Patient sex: F
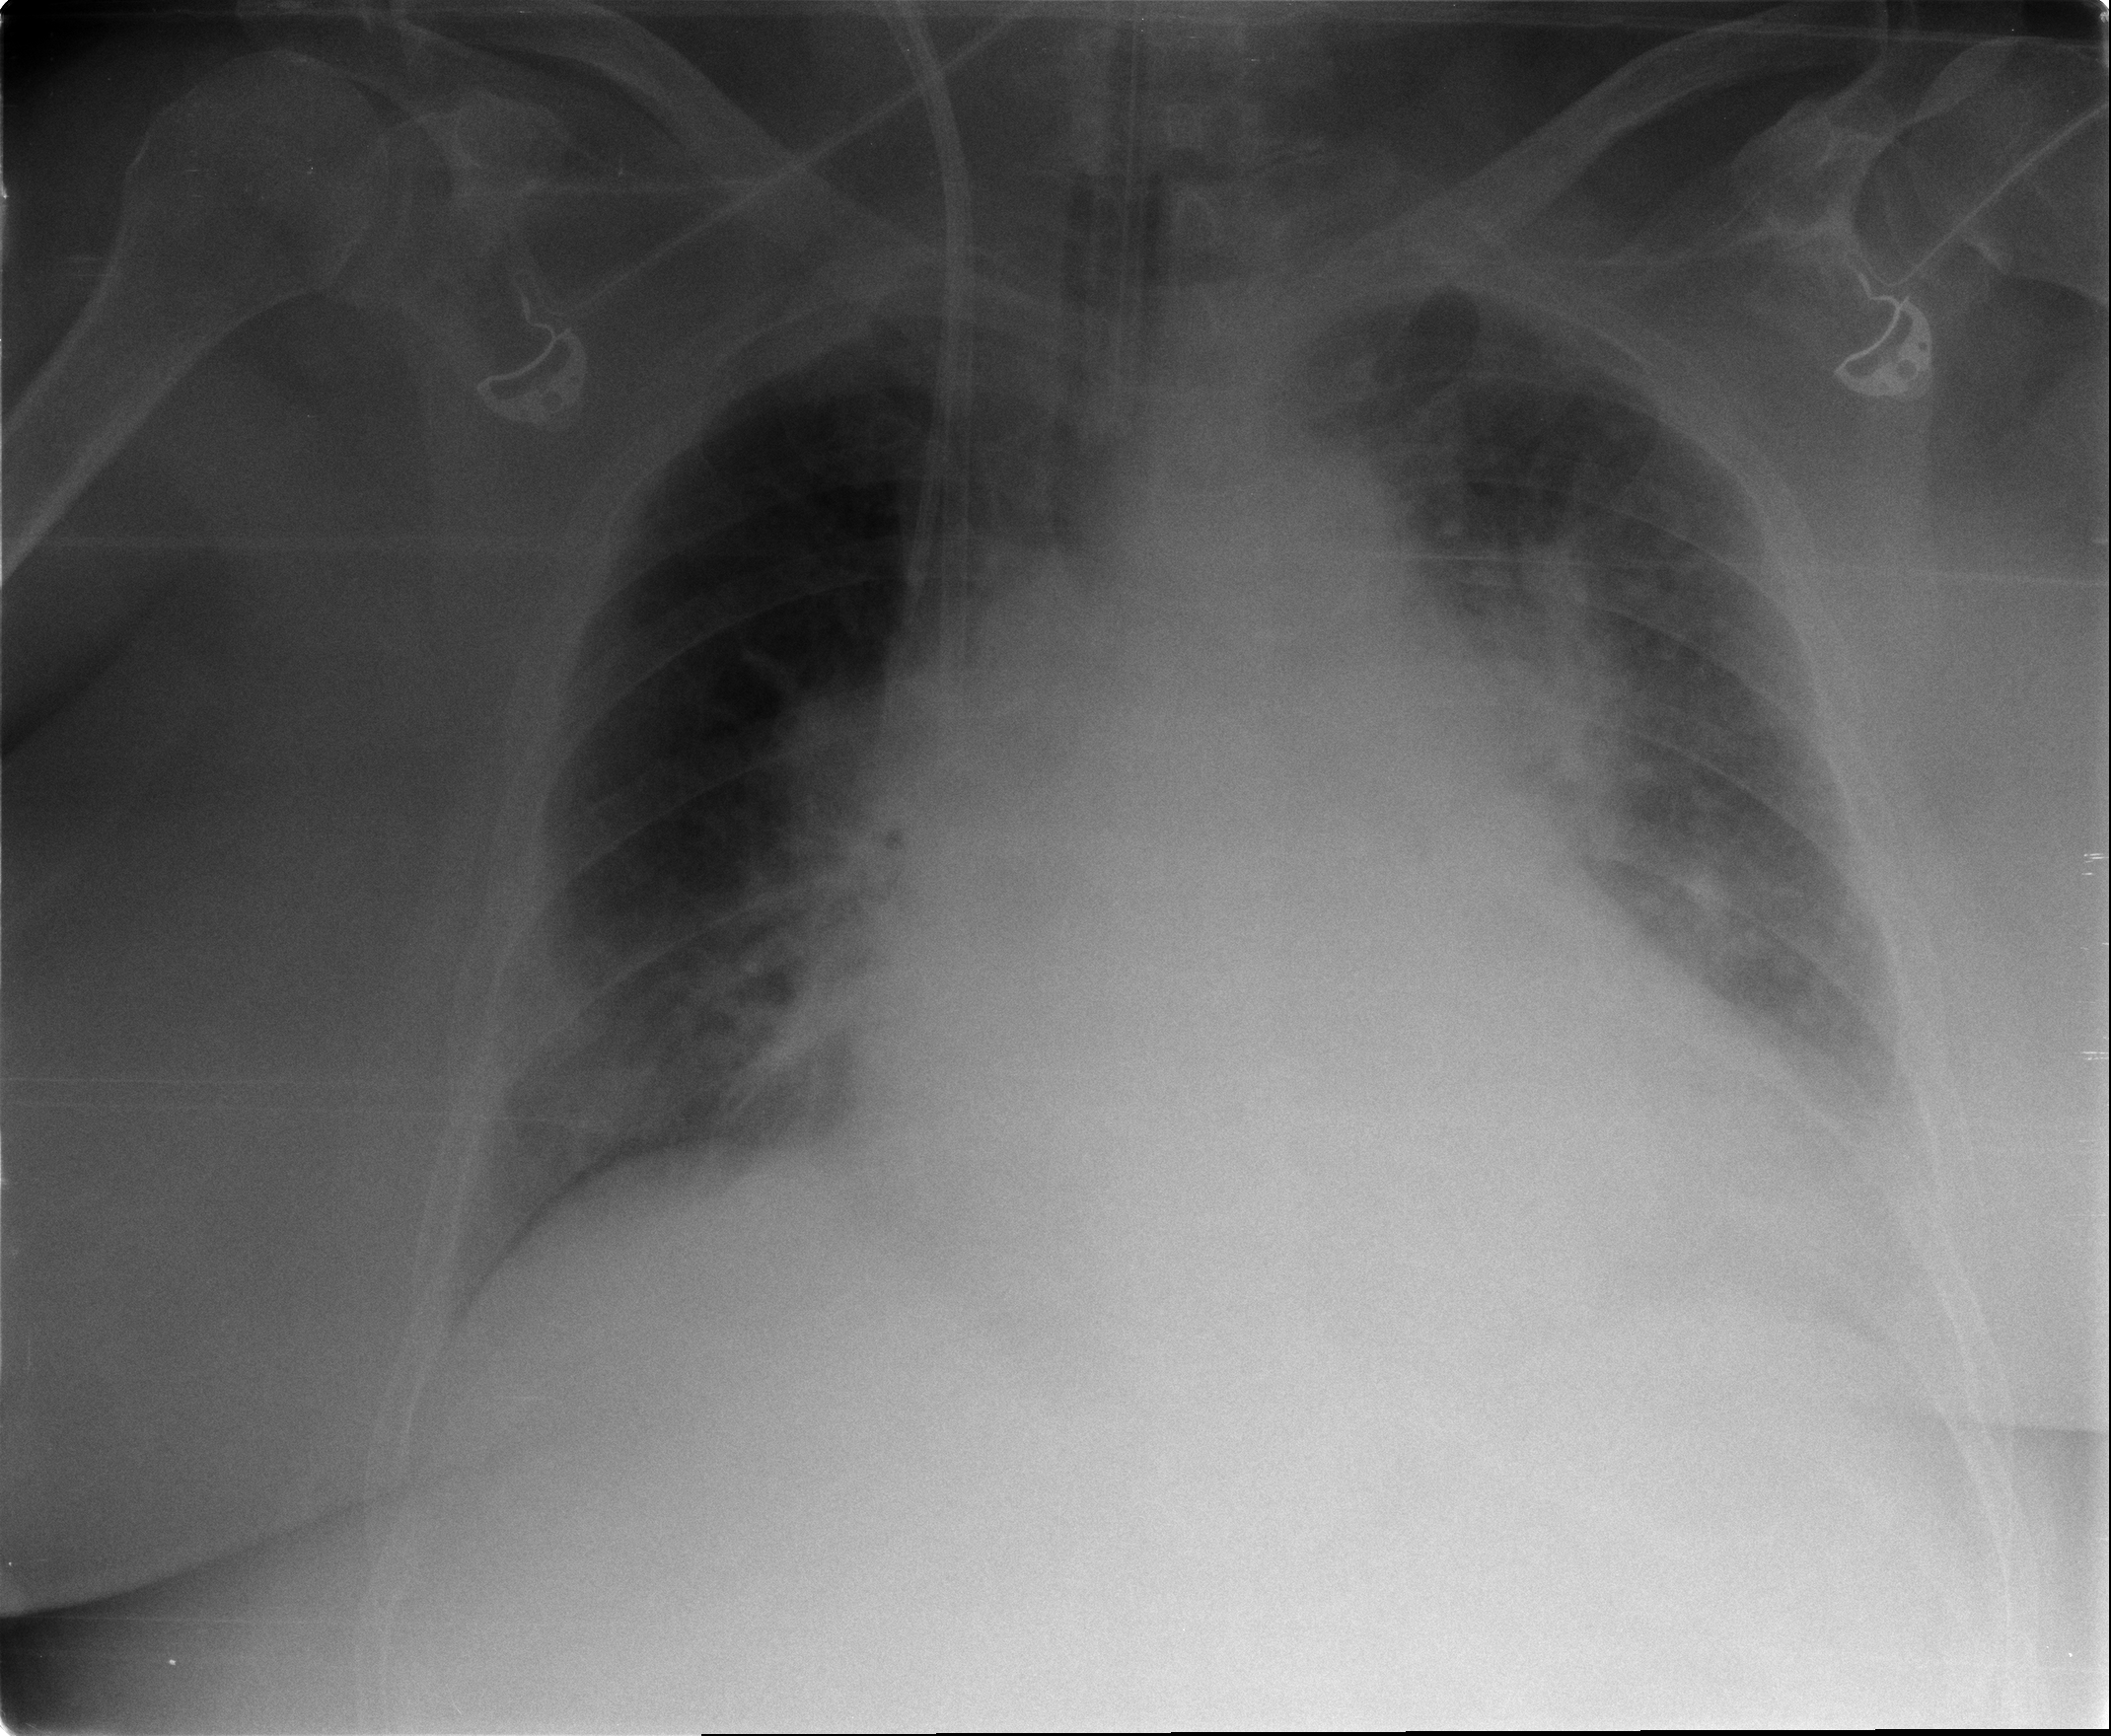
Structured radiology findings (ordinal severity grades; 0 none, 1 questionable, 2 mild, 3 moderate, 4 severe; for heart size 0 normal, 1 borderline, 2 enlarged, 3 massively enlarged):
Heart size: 3
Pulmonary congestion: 3
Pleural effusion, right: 0
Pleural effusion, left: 2
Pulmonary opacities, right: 0
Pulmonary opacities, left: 0
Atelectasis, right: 0
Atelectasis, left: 2